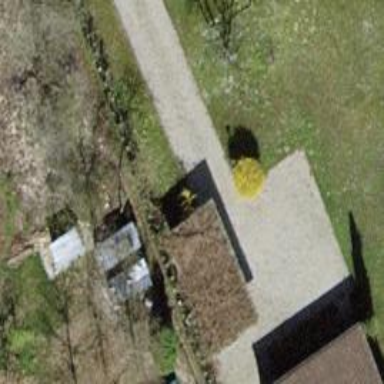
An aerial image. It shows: Driveway leading to service road.